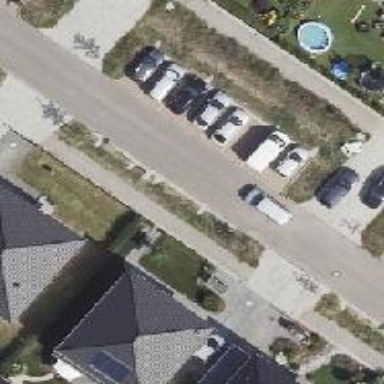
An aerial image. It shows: Street-side residential parking area.